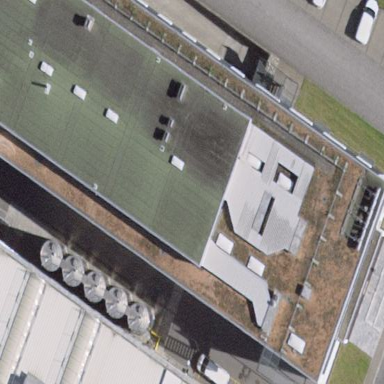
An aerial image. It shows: Industrial building.